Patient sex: M
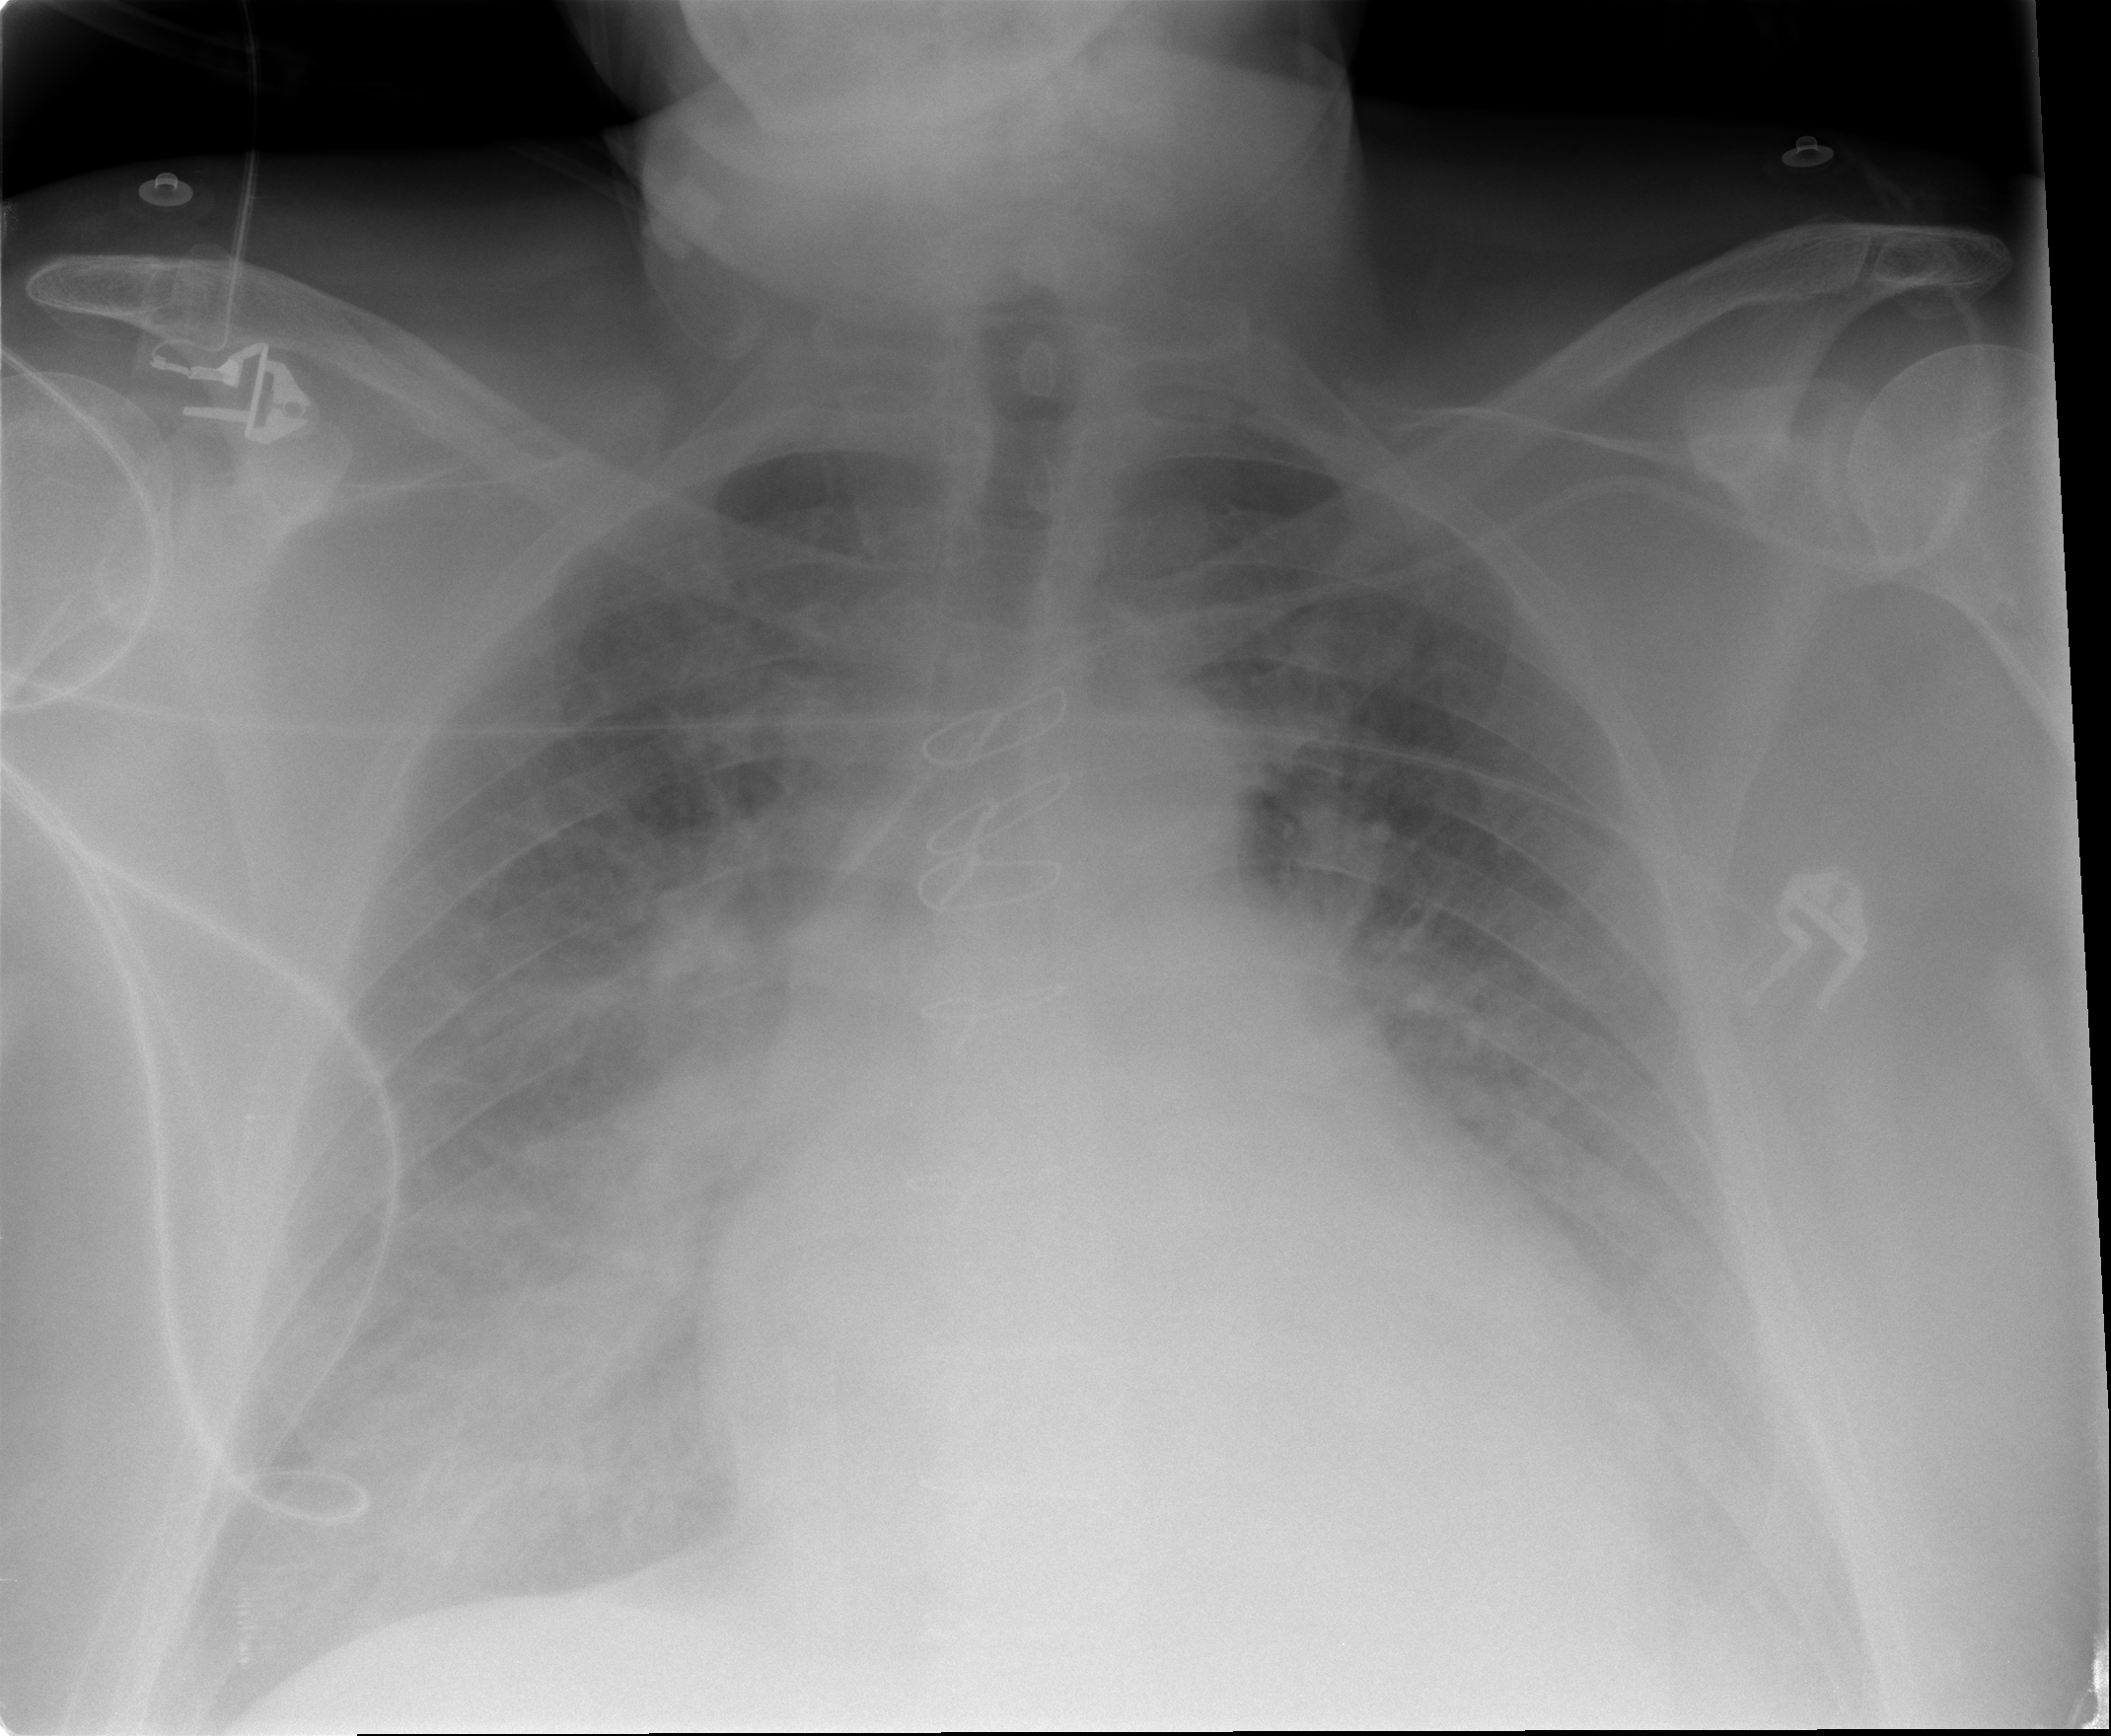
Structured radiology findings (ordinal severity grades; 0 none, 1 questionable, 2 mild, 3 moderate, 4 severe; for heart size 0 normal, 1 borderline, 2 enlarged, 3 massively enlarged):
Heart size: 2
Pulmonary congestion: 3
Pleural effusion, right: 2
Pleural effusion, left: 3
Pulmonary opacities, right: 2
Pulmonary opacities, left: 2
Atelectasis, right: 2
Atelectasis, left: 2